Field crop: maize
Growth stage: 2
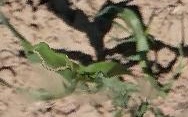
Species: maize